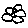
Label: flower